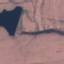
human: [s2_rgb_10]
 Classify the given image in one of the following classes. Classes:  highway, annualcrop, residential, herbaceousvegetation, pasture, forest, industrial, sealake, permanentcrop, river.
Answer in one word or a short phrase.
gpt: HerbaceousVegetation